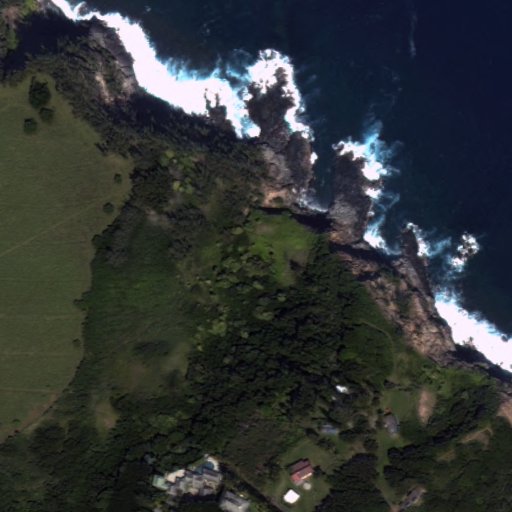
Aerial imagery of valley in Hawaii named Peahi Gulch containing only unknown